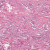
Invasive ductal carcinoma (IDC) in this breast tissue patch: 1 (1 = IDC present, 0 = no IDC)